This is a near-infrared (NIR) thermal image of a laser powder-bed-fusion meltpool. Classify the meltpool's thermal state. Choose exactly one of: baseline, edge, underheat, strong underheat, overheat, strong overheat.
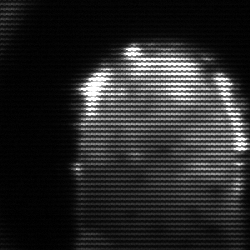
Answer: baseline